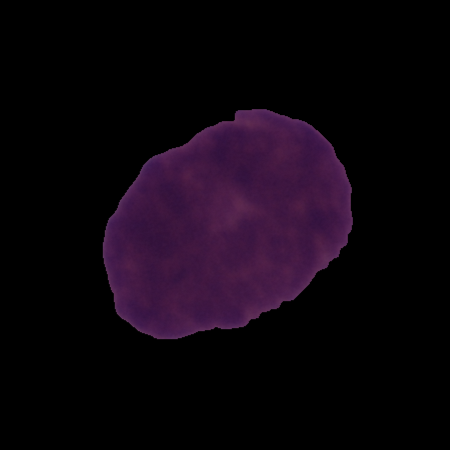
Label: cancer